Aerial crown-view tile of a tropical tree (Barro Colorado Island, Panama), acquired 20240918:
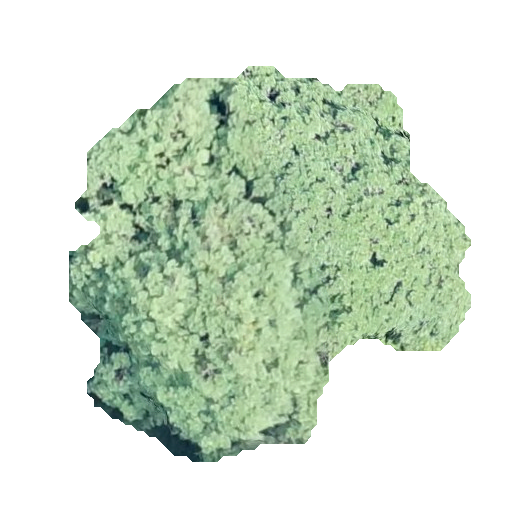
Species: Tabebuia rosea
GBIF accepted scientific name: Tabebuia rosea
Crown area: 174.623 m²